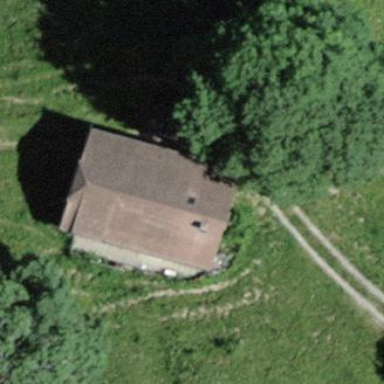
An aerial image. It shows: Cabin.